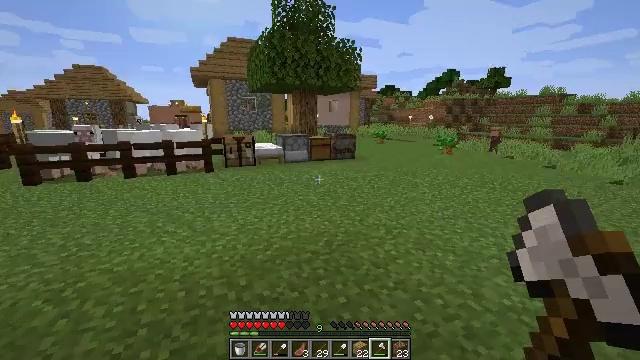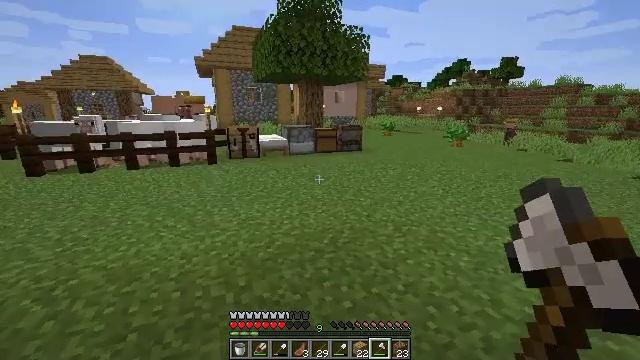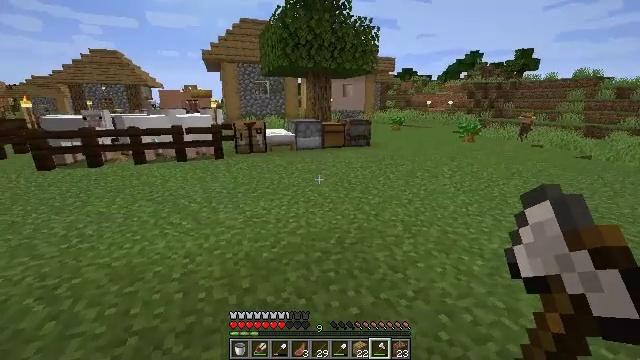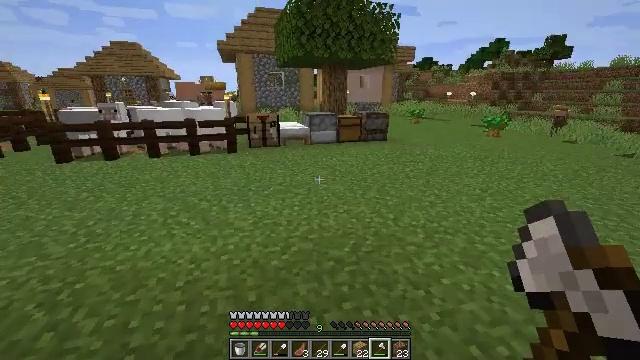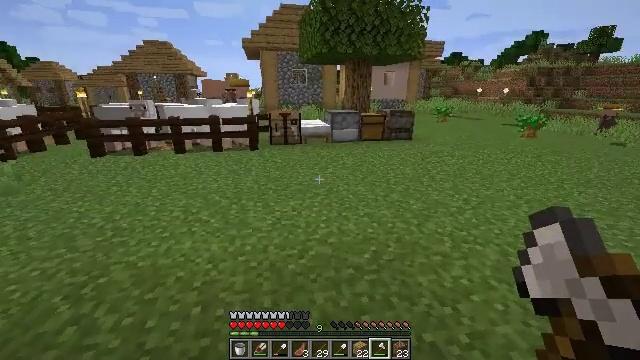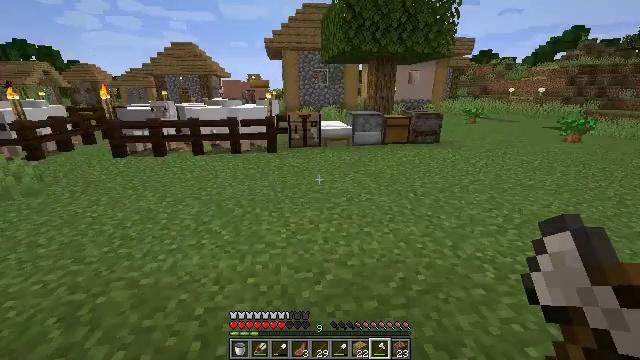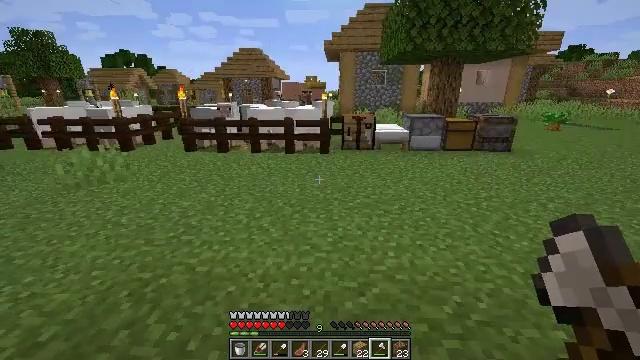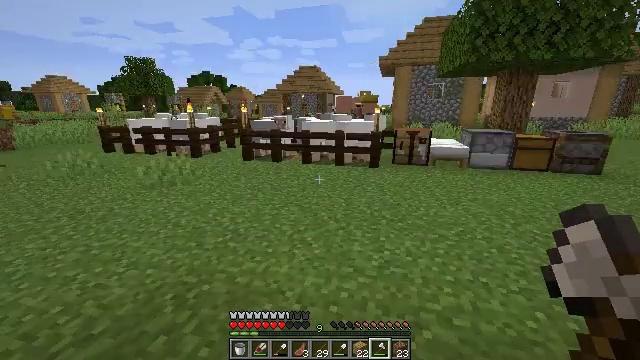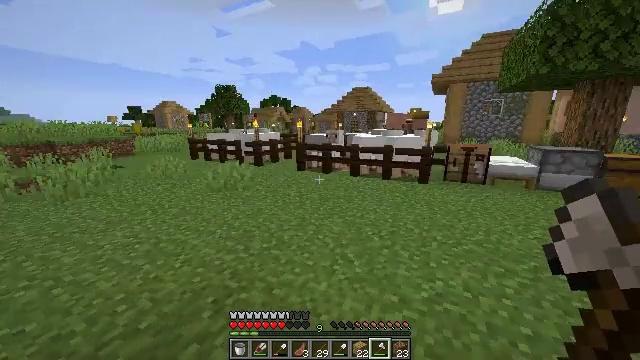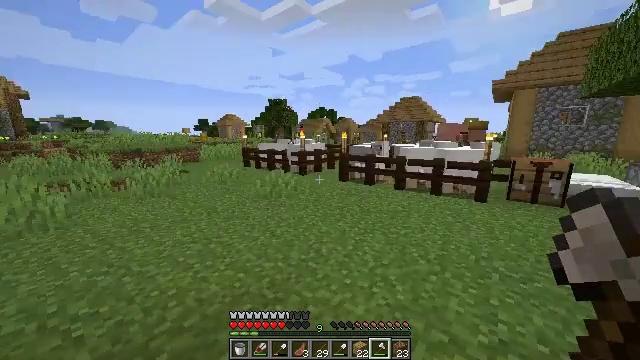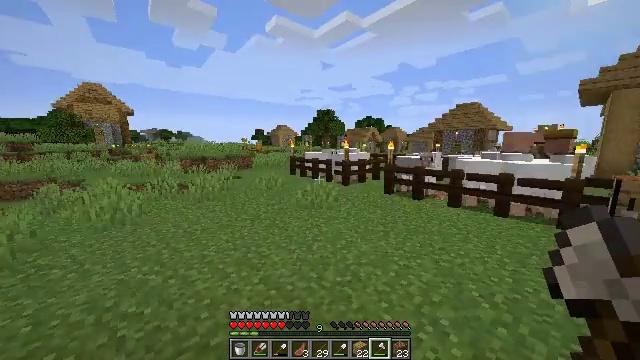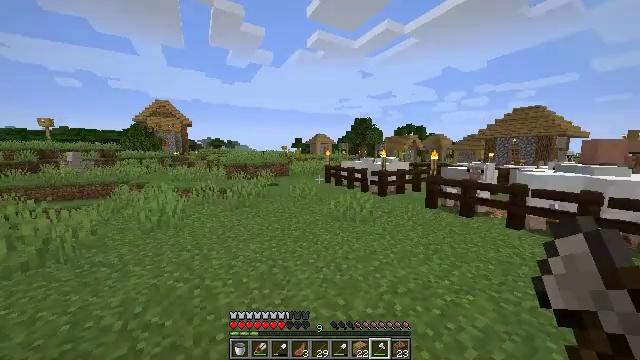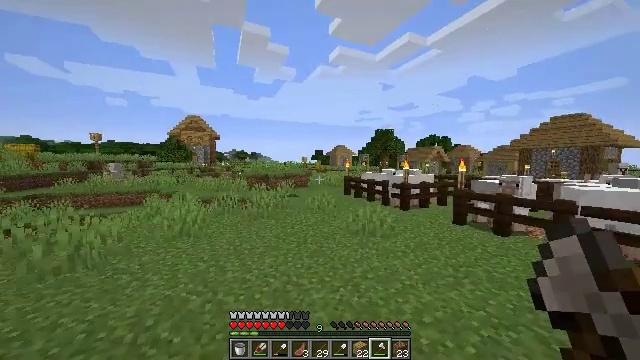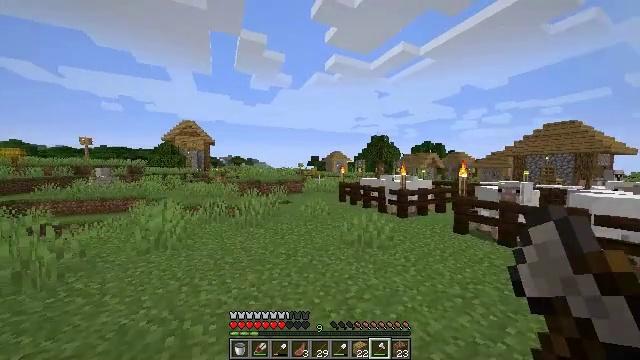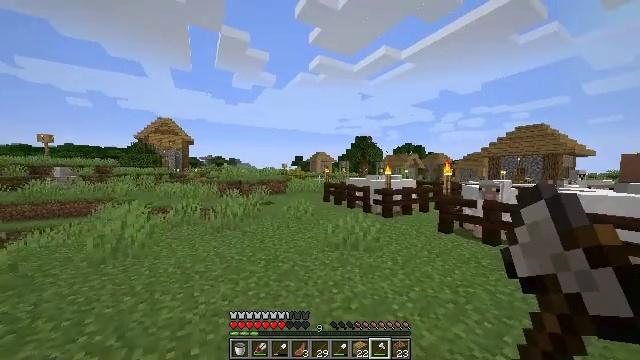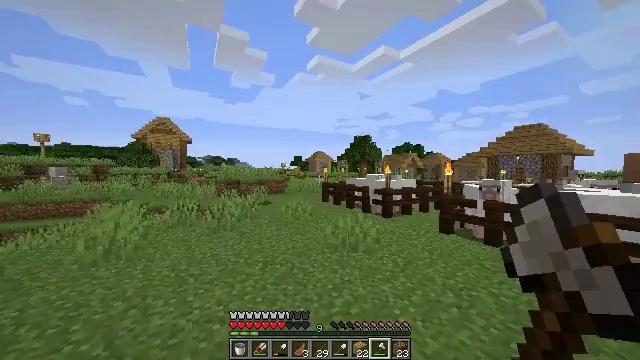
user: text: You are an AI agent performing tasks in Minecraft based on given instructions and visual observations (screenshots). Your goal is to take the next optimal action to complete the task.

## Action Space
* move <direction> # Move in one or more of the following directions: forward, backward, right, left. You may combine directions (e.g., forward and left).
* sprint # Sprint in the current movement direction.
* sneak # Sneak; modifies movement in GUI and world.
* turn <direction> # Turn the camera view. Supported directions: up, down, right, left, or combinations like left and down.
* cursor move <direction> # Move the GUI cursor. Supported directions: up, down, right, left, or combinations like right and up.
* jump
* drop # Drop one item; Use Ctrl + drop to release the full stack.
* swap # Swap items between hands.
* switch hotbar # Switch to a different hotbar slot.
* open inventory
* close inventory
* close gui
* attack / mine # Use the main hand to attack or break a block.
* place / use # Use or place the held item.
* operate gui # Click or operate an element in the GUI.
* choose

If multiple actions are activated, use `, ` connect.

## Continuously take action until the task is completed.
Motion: motion action
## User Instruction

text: Gather materials from the dark oak fence.
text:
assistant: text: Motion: move forward, turn left and down
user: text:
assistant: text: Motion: move forward, turn left and down
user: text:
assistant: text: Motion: move forward, turn left and down
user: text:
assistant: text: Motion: move forward, turn left
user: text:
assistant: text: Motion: move forward, turn left
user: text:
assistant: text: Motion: move forward, sprint, turn left
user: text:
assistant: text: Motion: move forward, sprint, turn left and up
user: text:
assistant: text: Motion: move forward, sprint, turn left and up
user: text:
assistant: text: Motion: move forward, sprint, turn left and up
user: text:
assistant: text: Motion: move forward, sprint, turn left and up
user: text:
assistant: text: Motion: move forward, turn left and up
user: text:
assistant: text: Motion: move forward, turn left and up
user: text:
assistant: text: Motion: move forward, turn right and up
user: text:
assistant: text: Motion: move forward, turn right
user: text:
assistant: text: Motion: move forward
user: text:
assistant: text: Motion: move forward
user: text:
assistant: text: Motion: move forward
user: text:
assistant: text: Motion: move forward, sprint
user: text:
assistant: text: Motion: move forward, sprint
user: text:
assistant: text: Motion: move forward, sprint
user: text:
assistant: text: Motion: move forward, sprint
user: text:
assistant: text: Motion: move forward, sprint
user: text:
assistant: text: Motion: move forward, turn left
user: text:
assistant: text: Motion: move forward and move right, turn left
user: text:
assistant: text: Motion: move forward and move right, turn left
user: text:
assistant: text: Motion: move forward and move right, turn left
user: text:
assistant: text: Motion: move forward and move right, turn left
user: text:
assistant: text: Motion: move right, turn left
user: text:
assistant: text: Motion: move right, turn left
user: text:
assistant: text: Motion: move right, turn left